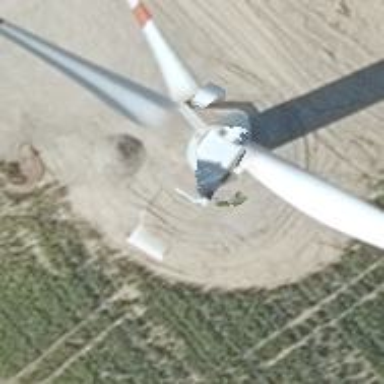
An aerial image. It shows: Wind generator with horizontal axis. The wind turbine is from Vestas.